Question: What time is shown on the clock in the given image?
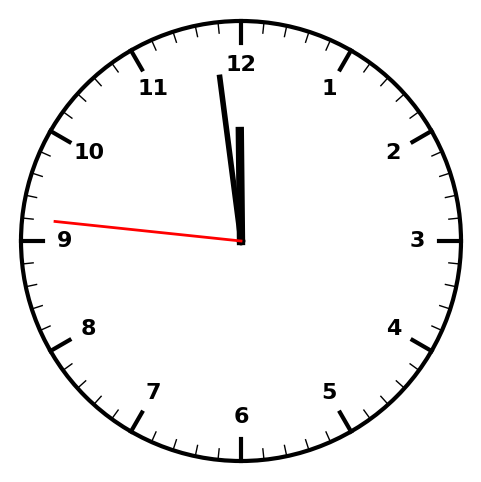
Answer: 11:58:46